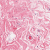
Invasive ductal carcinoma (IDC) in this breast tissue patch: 0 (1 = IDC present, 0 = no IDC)